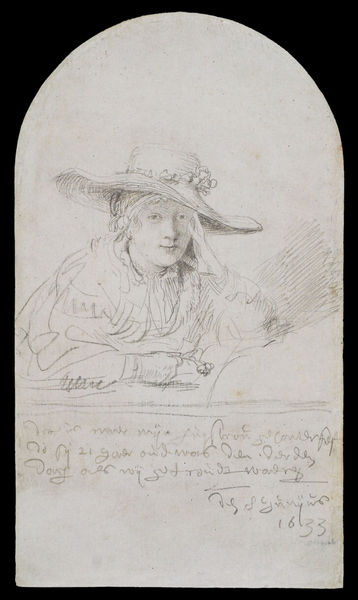
Titel: Bildnis Saskia als Braut
Künstler: Harmensz van Rijn Rembrandt
Institution: Berlin, Staatliche Museen, Kupferstichkabinett
Schlagwörter: feder, hand, weiß, mädchen, blume, blumen, frau, hut, nase, ohrring, schwarz, skizze, zeichnung, schleier, tuch, jung, arm, augen, faru, gesicht, portrait, porträt, haare, zart, lächeln, schrift, datierung, dorf, rundbogen, strohhut, besen, aufstützen, schwarz-weiß, text, buchstaben, bleistift, stift, legende, sommerhut, 1633